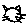
Label: cat